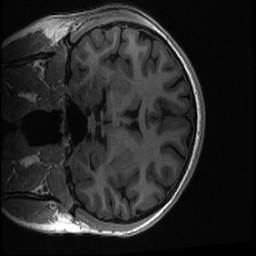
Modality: T1w
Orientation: coronal